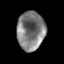
Tissue: prostate
Cell type: Epithelial cells
Senescence score: 0.3381
Nuclear area (px): 1052
Mean DAPI intensity: 124.959